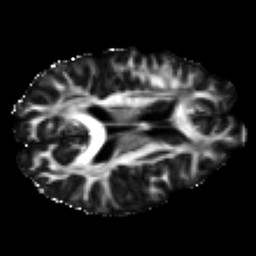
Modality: FA
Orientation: axial
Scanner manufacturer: ge
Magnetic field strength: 3 T
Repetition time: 7.98 s
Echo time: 0.0701 s